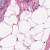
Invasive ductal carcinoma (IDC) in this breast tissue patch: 0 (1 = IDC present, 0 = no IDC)